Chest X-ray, PA view. Patient: 4 years old, sex M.
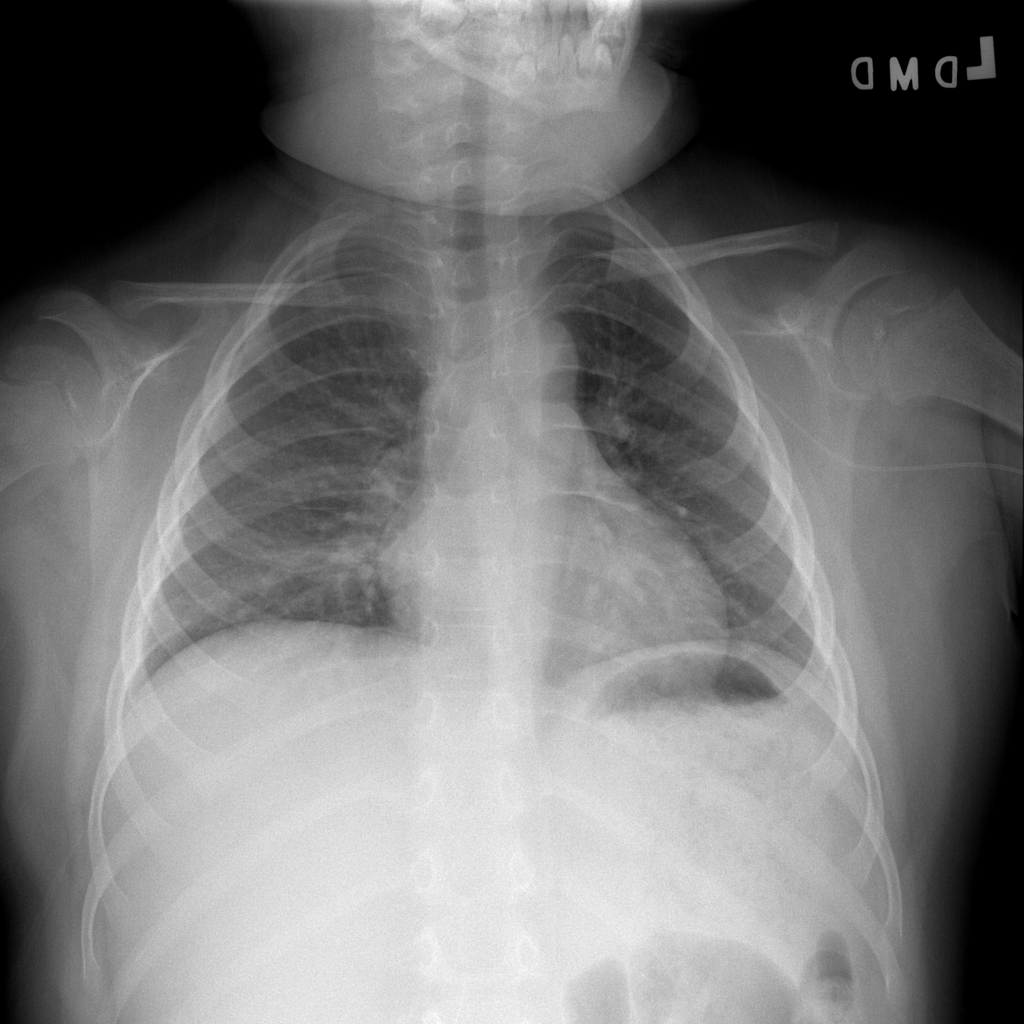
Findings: Infiltration